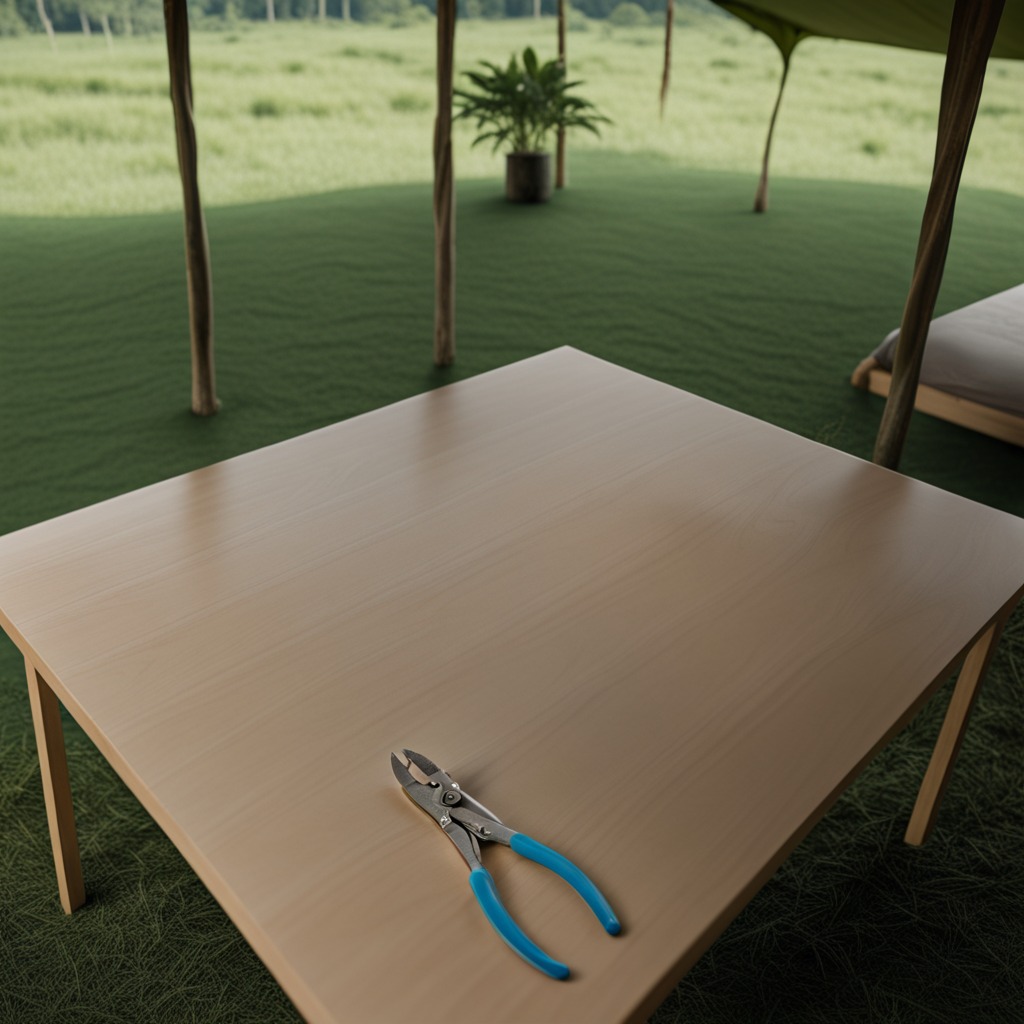
A plier is lying on the wooden table inside a jungle field workshop tent.